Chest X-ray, AP view. Patient: 36 years old, sex M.
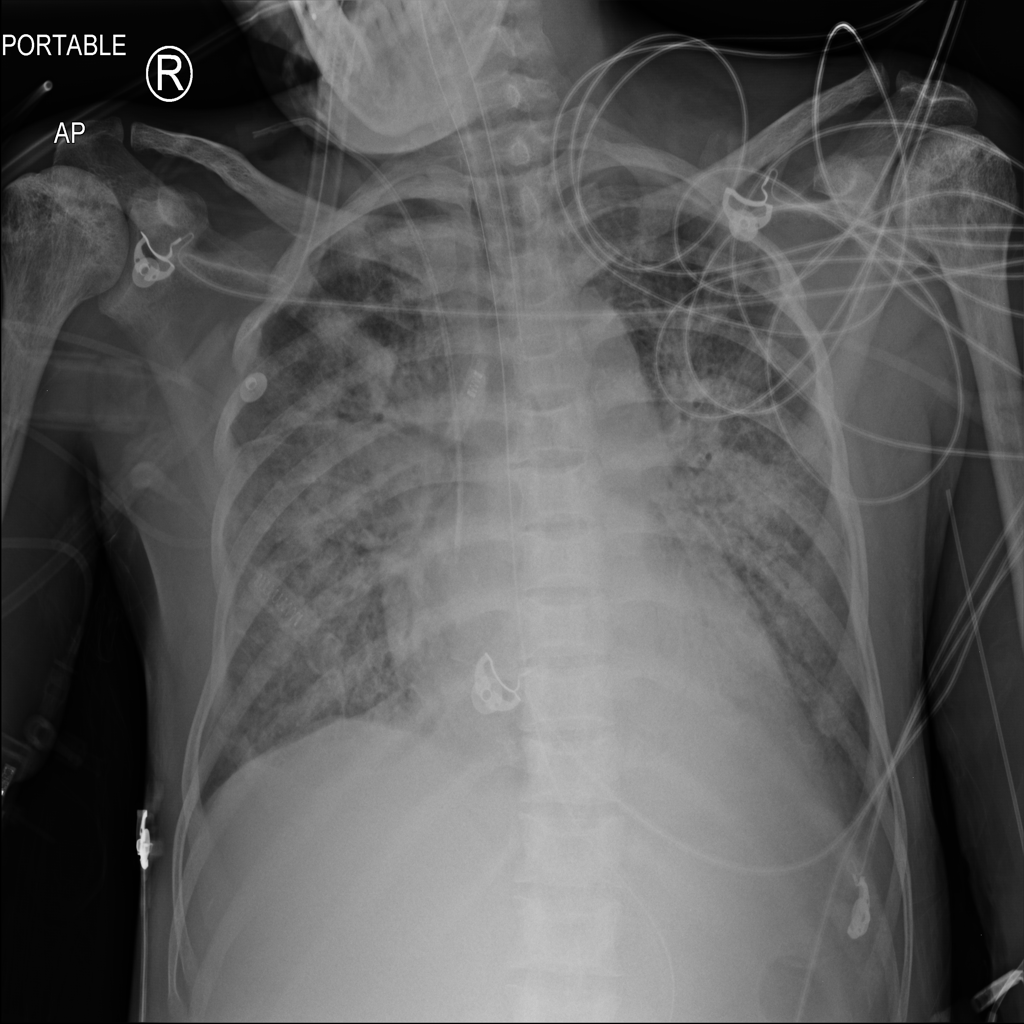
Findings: No Finding